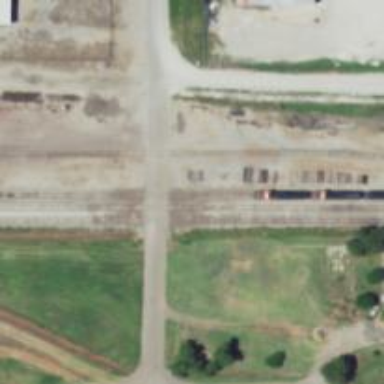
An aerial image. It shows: Railway level crossing.